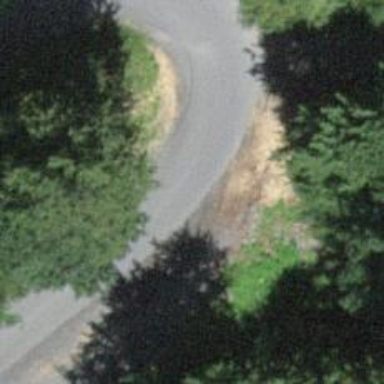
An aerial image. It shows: Paved tertiary road.